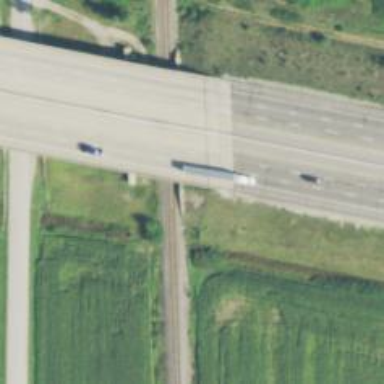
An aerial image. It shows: Motorway bridge.